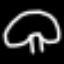
Label: mushroom